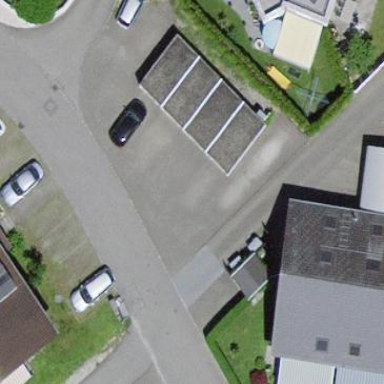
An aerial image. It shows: Flat roofed garages.